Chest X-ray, PA view. Patient: 32 years old, sex M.
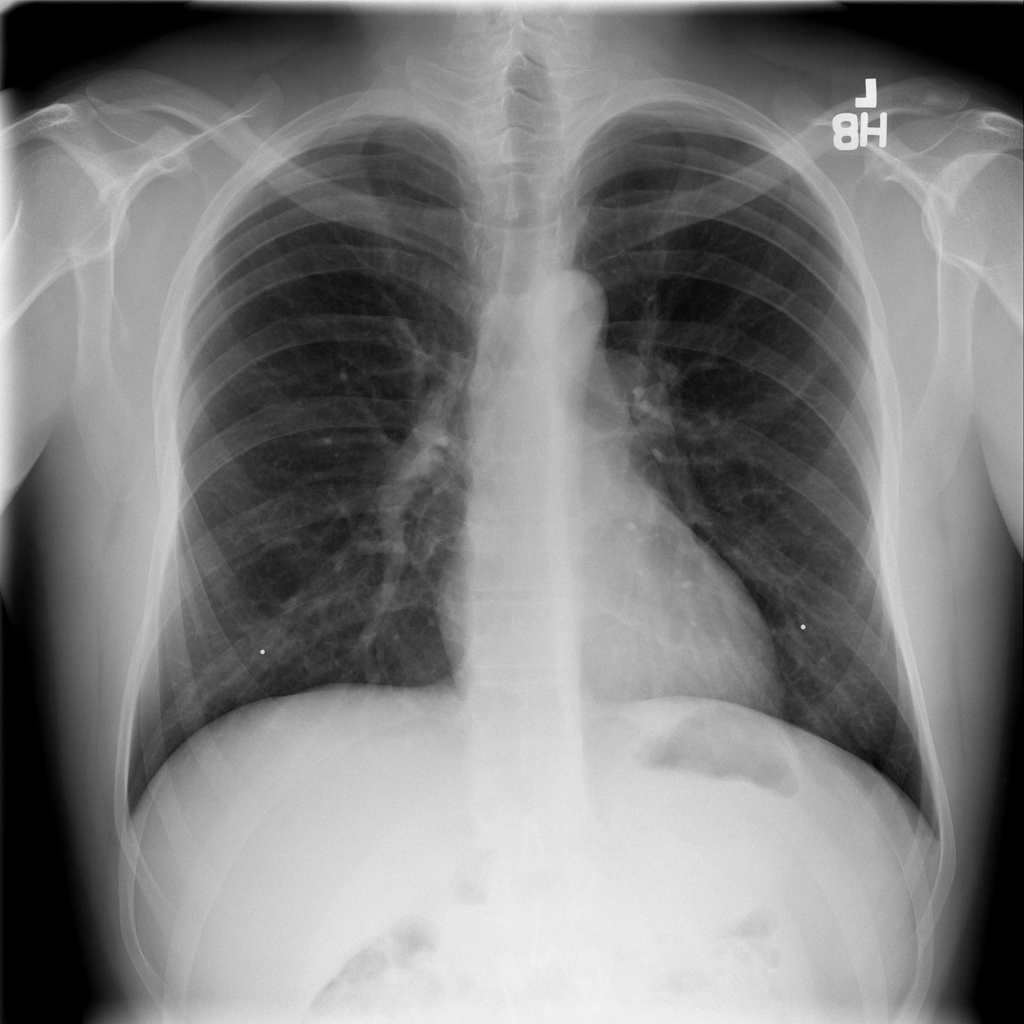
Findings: No Finding